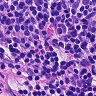
Metastatic tissue present: no